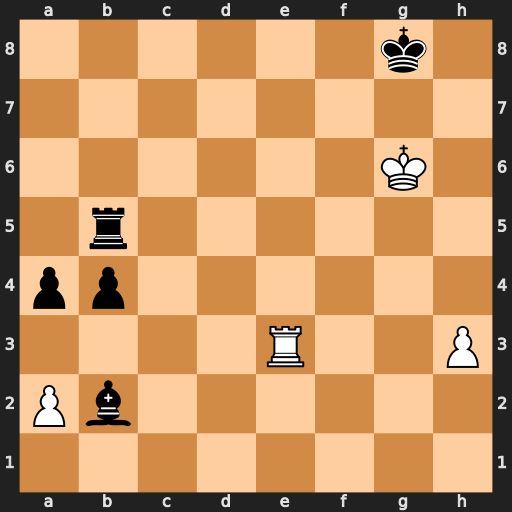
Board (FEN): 6k1/8/6K1/1r6/pp6/4R2P/Pb6/8
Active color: w
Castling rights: -
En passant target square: -
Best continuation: Re8#